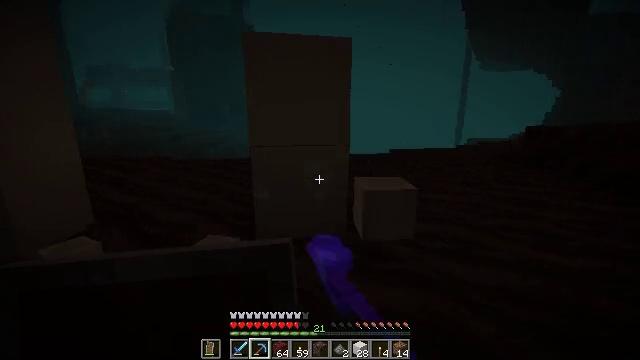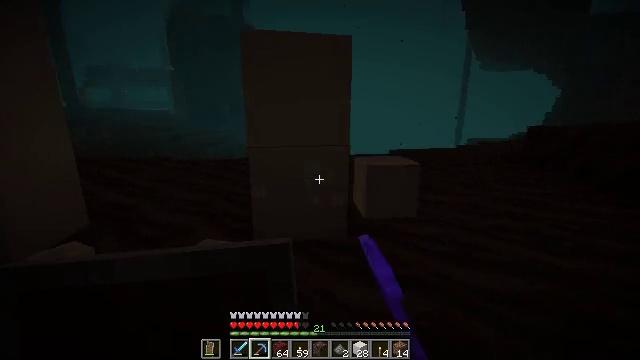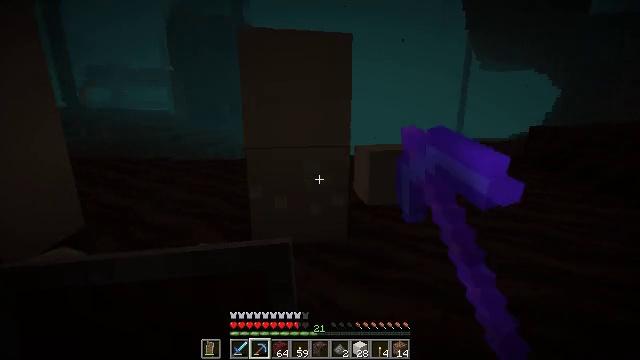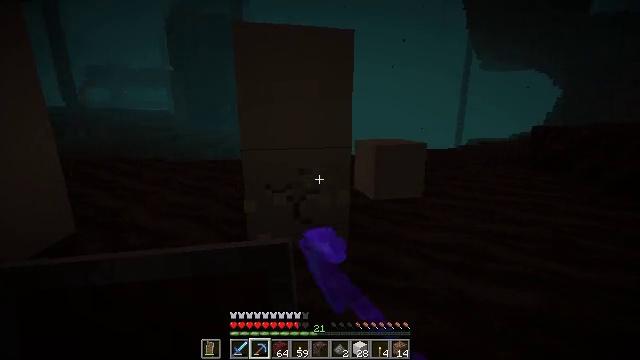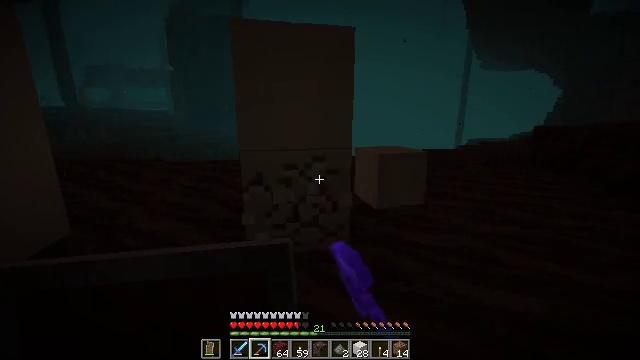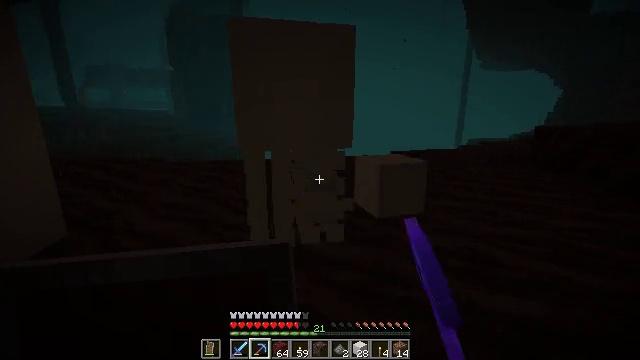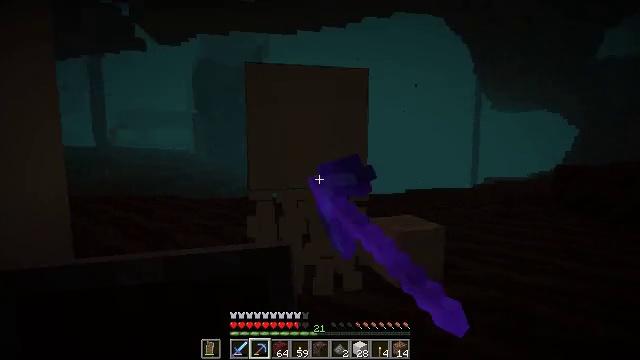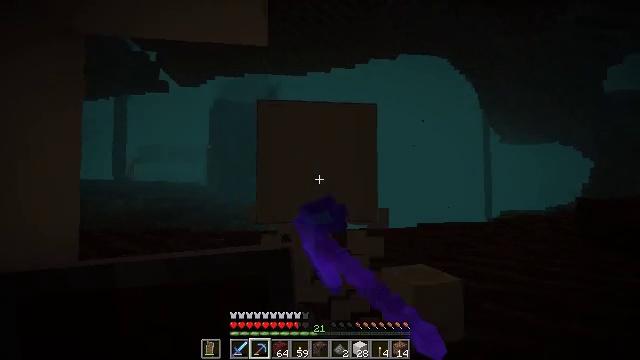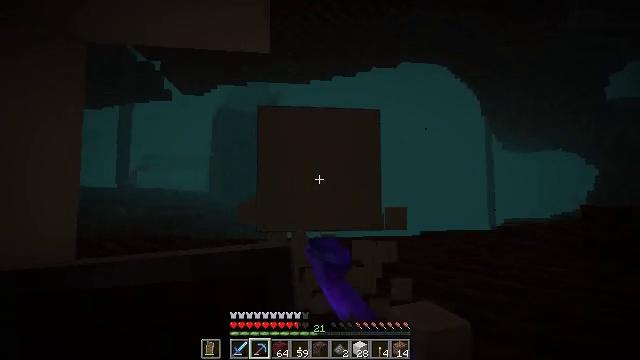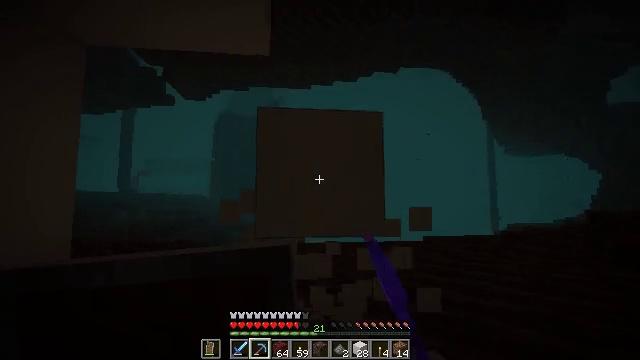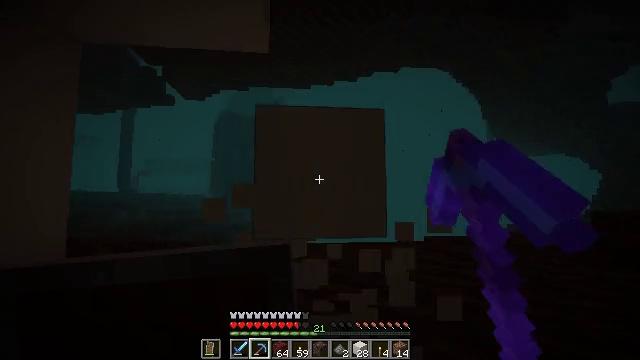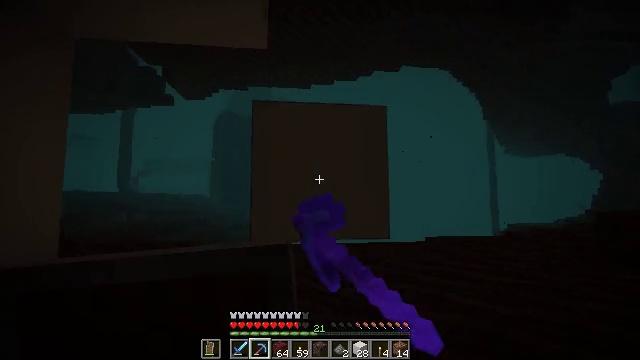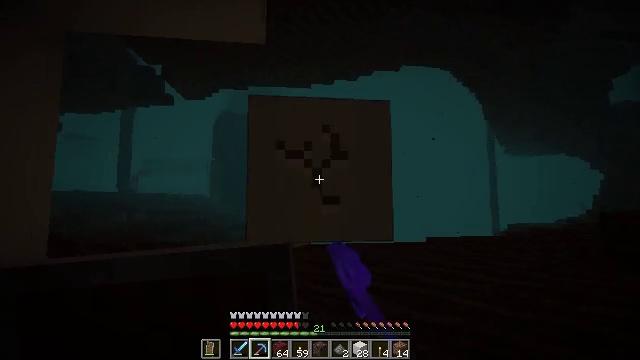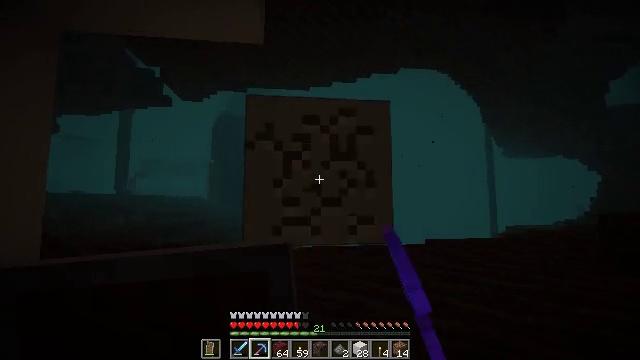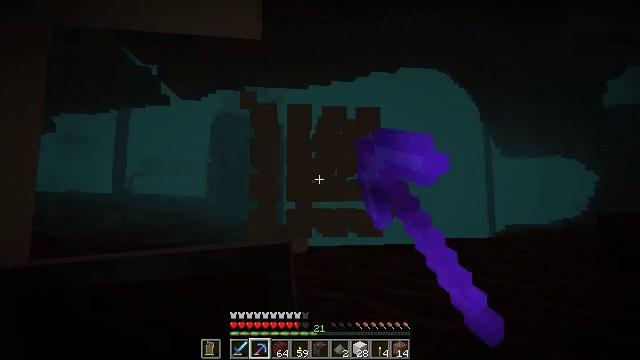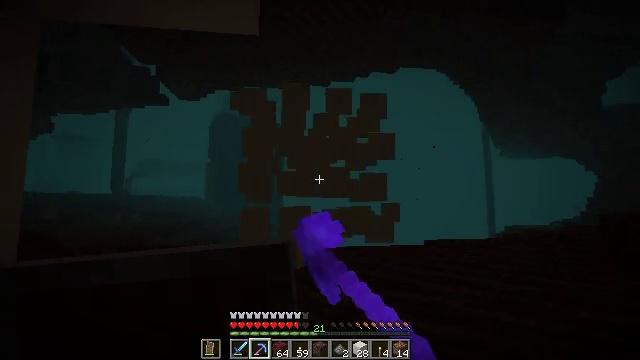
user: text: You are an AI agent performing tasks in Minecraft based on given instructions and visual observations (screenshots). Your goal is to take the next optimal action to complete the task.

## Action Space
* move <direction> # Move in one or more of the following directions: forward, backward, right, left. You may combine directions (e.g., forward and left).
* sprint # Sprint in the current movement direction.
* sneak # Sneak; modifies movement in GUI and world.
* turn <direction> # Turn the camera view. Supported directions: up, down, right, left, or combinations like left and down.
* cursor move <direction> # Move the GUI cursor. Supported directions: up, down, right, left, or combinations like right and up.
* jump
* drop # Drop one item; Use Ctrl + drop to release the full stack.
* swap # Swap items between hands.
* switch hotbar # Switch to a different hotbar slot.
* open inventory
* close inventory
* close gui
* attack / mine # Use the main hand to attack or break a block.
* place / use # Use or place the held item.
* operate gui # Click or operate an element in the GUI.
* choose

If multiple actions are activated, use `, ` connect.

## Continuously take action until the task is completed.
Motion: motion action
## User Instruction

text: Mine the bone block found in fossils.
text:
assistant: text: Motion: move forward, sneak, attack / mine
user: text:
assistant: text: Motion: move forward, sneak, attack / mine
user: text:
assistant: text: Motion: move forward, sneak, attack / mine
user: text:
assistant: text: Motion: move forward, sneak, attack / mine
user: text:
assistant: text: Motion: move forward, sneak, attack / mine
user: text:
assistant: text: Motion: move forward, sneak, turn left and up, attack / mine
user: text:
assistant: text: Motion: move forward, sneak, turn left and up, attack / mine
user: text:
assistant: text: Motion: move forward, sneak, turn up, attack / mine
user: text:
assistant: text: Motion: move forward, sneak, turn up, attack / mine
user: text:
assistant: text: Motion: move forward, sneak, attack / mine
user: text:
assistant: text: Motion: move forward, sneak, attack / mine
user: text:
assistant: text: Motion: move forward, sneak, attack / mine
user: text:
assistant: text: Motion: move forward, sneak, attack / mine
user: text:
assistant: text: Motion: move forward, sneak, attack / mine
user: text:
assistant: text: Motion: move forward, sneak, attack / mine
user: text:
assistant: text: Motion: move forward and move left, sneak, attack / mine
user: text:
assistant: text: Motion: move forward and move left, sneak, turn left and down, attack / mine
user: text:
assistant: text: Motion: move forward and move left, sneak, turn left and down
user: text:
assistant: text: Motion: move forward and move left, sneak
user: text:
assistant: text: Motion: move forward and move left, sneak
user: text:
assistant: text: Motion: move forward, sneak
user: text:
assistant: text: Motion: move forward, sneak
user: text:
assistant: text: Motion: move forward, sneak
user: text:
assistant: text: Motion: move forward, sneak
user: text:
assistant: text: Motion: move forward, sneak
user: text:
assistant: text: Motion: move forward, sneak
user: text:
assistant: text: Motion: move forward, sneak
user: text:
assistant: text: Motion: move forward, sneak
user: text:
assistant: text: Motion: move forward, sneak
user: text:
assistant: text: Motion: move forward, sneak, turn left